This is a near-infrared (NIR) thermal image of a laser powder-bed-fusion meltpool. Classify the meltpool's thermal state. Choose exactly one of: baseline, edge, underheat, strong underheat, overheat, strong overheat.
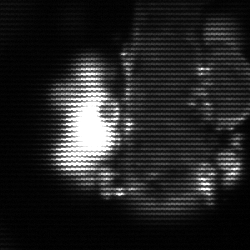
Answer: strong underheat